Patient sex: F
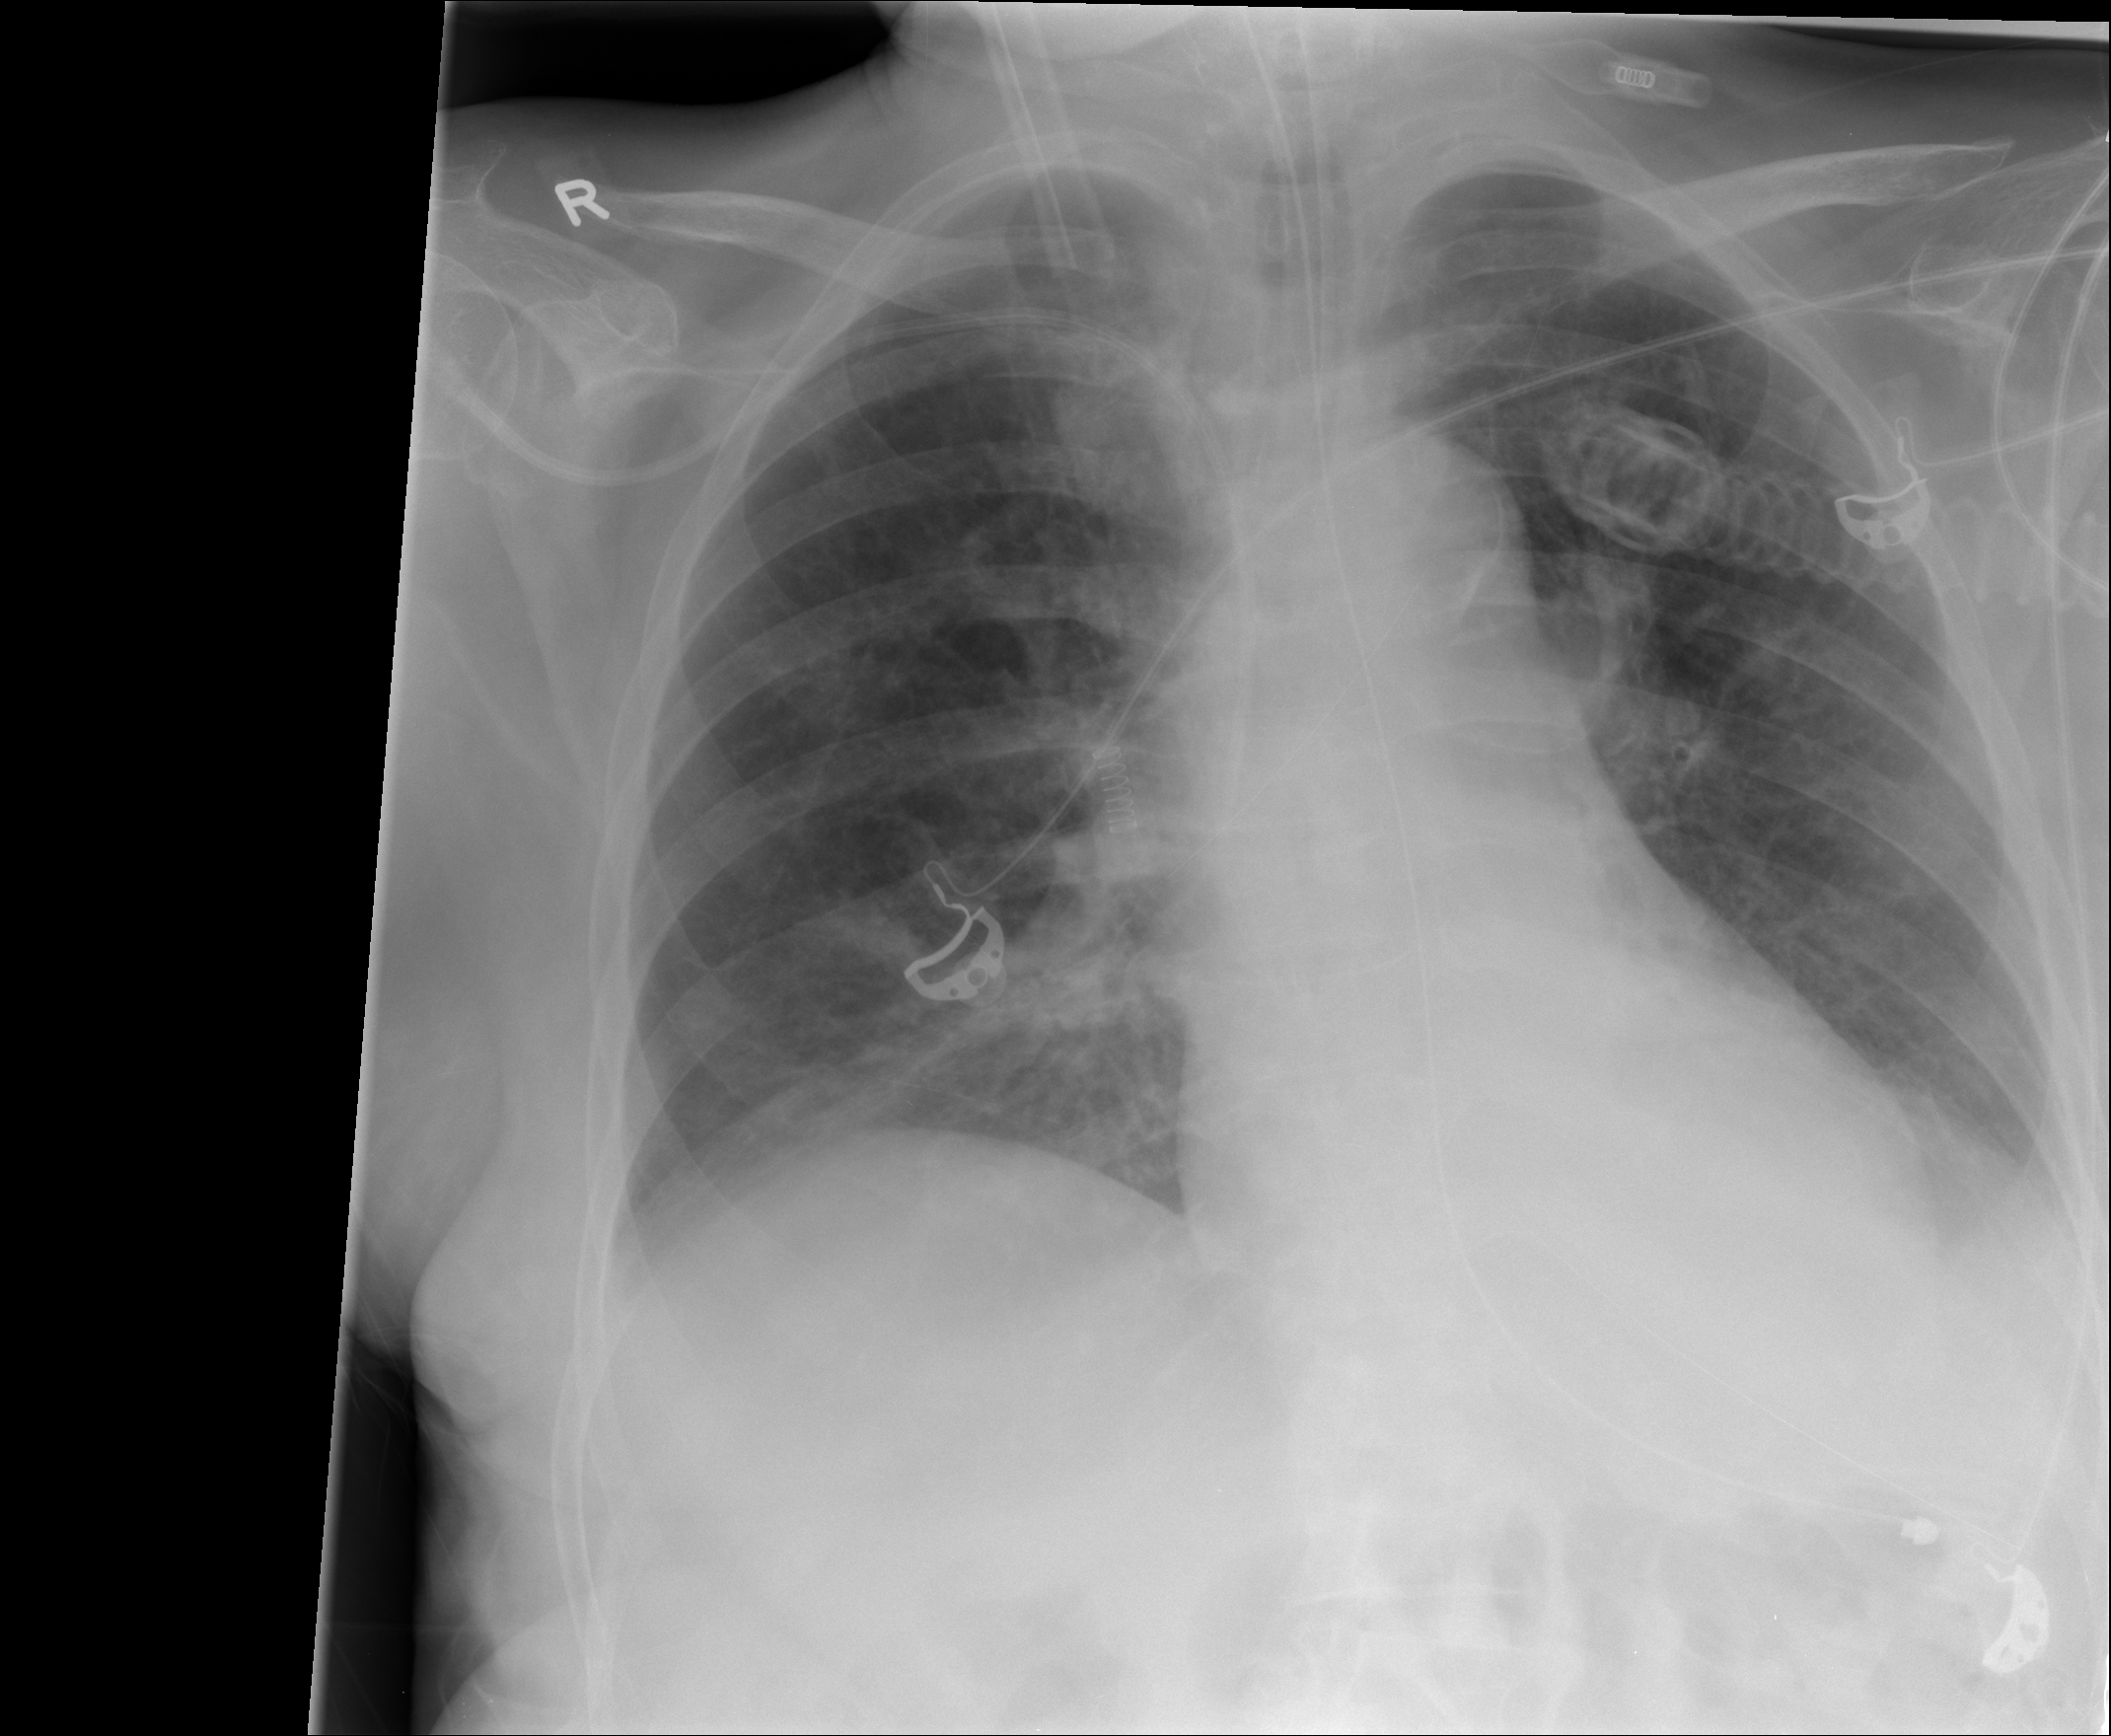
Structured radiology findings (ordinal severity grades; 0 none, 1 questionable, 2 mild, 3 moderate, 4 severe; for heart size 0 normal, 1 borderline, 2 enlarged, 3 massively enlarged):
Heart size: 0
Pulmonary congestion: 2
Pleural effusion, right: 0
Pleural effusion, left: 1
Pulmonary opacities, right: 0
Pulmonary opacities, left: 0
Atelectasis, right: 1
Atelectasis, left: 1